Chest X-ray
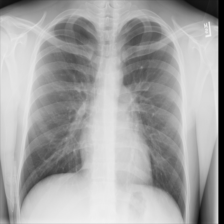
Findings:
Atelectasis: negative
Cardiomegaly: negative
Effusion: negative
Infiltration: negative
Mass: negative
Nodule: negative
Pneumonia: negative
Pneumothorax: negative
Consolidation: negative
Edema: negative
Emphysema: negative
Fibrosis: negative
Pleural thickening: negative
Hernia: negative